Interaction volume radius: 5 \u00c5
Interaction volume height: 10 \u00c5
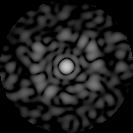
Disorder parameter: 0.8259